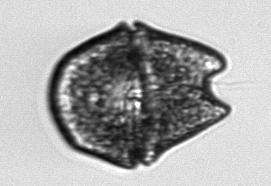
Label: Akashiwo